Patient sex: M
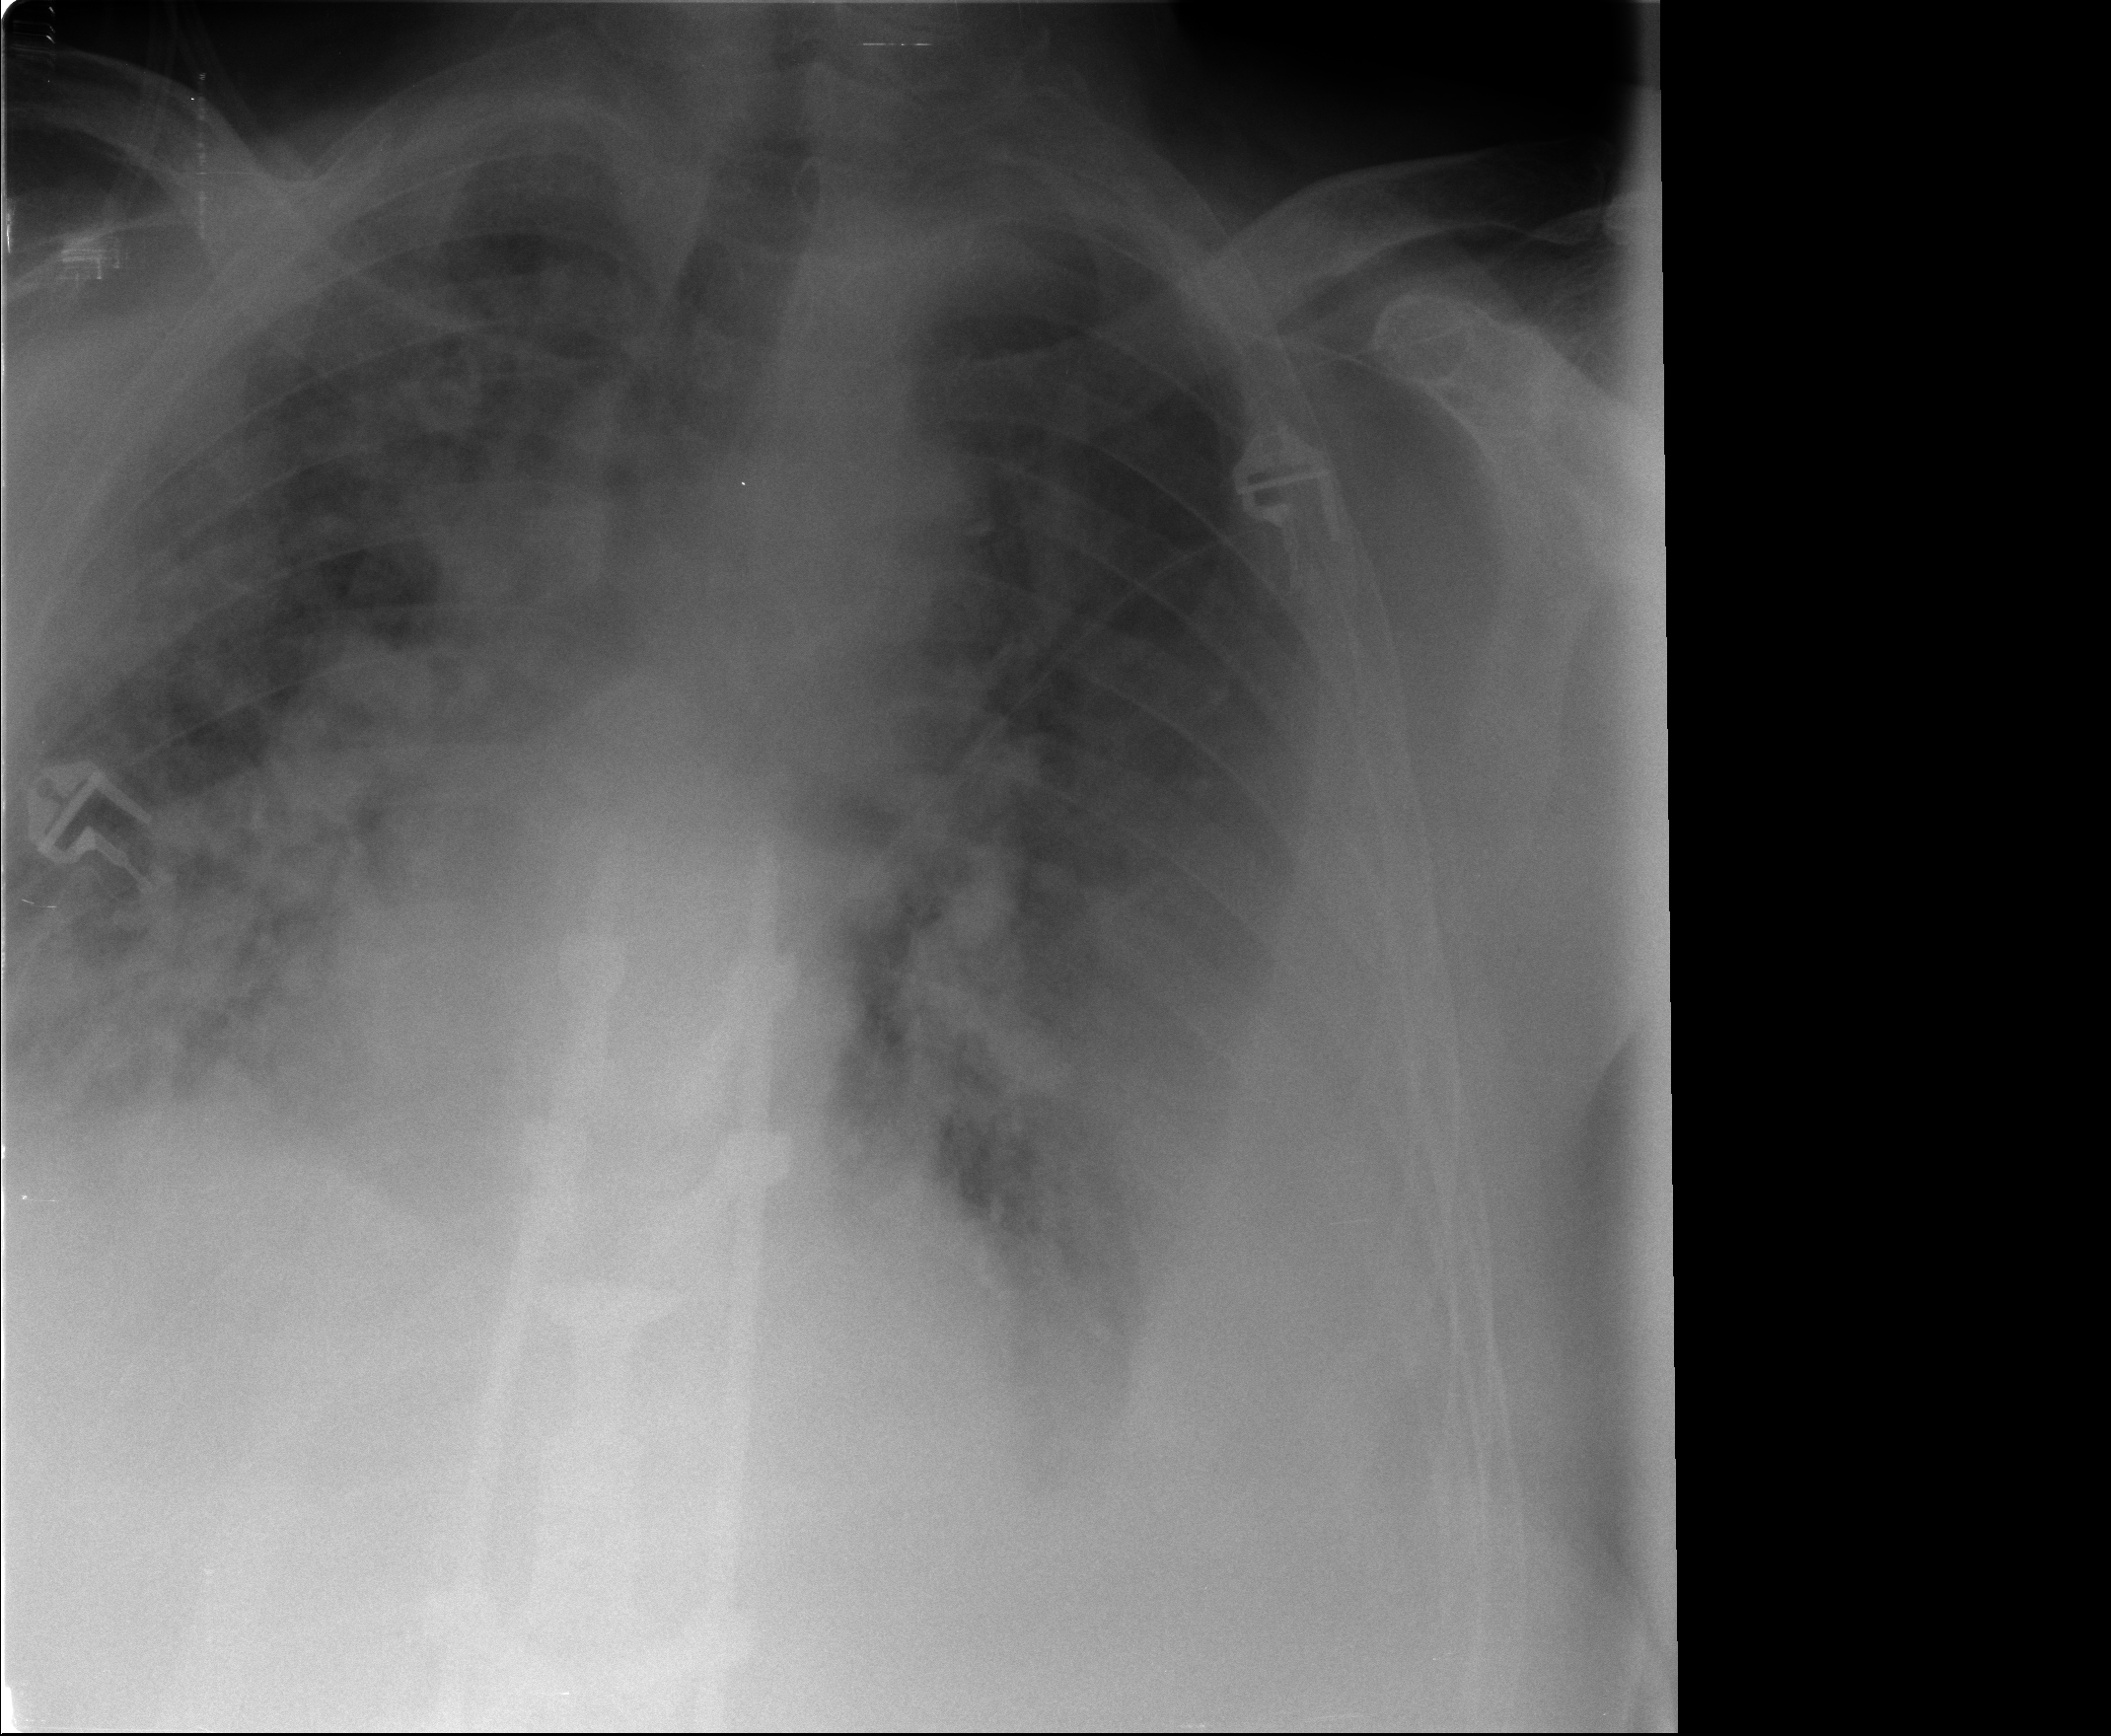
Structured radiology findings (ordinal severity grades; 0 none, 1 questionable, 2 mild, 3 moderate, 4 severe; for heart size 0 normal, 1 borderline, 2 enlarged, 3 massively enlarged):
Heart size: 2
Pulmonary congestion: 2
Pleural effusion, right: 2
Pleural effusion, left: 3
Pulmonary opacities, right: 3
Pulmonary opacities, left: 2
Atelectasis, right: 3
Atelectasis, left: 3